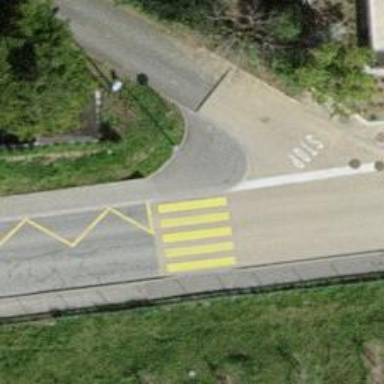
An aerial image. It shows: Zebra crossing on the road.